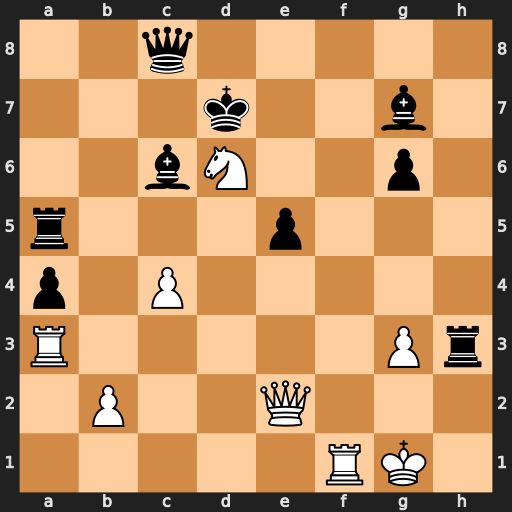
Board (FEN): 2q5/3k2b1/2bN2p1/r3p3/p1P5/R5Pr/1P2Q3/5RK1
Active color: w
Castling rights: -
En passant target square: -
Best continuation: Qg4+ Kxd6 Qxc8